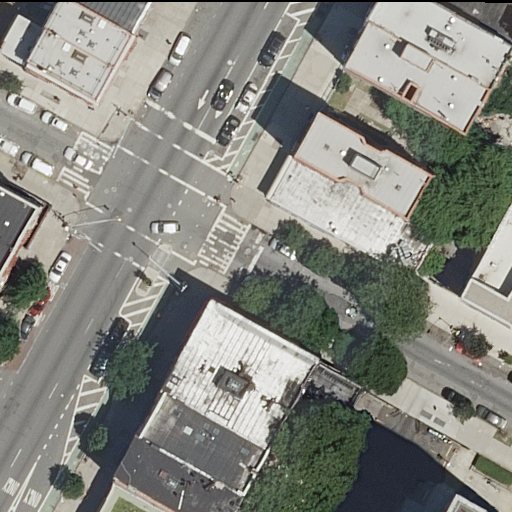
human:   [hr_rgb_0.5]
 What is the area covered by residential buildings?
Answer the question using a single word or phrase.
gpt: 2524m2

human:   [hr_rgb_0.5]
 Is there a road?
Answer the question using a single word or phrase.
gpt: yes

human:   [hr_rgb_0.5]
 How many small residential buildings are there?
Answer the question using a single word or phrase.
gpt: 4

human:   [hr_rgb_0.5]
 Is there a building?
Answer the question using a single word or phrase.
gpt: yes

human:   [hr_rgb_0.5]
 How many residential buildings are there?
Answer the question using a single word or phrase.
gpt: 13

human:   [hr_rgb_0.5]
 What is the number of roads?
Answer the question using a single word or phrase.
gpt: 4

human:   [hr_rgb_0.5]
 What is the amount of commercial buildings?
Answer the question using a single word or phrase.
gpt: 0

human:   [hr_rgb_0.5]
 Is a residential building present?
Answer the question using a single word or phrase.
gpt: yes

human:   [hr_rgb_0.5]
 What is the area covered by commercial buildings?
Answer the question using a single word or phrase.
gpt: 0m2

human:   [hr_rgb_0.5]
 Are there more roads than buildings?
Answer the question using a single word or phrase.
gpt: no

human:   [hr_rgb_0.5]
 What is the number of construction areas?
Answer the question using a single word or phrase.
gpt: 0

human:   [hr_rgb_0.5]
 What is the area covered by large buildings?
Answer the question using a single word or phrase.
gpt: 586m2

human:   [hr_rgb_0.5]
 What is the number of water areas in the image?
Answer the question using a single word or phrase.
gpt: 0

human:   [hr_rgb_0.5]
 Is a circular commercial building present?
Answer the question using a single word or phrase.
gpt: no

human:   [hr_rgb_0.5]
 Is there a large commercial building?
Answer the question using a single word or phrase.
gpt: no

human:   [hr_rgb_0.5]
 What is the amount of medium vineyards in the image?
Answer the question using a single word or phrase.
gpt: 0

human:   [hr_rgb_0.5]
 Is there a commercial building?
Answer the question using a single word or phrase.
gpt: no

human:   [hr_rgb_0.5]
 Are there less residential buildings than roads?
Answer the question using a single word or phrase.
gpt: no

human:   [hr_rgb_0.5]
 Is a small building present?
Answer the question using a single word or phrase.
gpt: yes

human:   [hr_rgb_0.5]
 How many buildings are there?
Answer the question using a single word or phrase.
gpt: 14

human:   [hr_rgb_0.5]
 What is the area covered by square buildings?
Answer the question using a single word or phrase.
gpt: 0m2

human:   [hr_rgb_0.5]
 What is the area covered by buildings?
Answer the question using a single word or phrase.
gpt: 2538m2

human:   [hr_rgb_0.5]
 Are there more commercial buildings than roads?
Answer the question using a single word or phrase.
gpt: no

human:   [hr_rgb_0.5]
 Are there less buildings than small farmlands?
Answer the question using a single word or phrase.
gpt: no

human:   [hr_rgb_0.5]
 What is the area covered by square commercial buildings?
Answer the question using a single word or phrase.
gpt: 0m2

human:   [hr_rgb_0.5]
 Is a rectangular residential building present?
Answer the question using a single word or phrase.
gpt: yes

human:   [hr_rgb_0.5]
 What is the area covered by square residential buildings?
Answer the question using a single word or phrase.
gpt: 0m2

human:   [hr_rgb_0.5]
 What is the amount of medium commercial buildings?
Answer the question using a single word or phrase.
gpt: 0

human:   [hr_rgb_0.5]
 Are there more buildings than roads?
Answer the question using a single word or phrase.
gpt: yes

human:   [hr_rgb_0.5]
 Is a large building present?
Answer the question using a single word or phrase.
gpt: yes

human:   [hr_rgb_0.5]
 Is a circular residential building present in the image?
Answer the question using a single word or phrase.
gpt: no

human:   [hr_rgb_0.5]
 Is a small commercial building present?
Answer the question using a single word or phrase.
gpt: no

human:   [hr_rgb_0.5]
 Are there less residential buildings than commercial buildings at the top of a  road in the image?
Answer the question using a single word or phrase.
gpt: no

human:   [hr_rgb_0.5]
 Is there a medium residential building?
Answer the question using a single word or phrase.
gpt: yes

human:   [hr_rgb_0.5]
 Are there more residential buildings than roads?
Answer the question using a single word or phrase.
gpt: yes

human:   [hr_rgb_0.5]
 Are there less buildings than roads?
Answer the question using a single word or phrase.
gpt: no

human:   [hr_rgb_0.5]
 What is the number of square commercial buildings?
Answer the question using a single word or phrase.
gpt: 0

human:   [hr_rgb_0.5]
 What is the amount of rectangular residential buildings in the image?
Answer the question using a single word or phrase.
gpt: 10

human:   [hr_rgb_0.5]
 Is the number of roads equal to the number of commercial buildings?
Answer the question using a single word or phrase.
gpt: no

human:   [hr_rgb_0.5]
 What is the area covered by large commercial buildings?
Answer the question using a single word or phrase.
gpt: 0m2

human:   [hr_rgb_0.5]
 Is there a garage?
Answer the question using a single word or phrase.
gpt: no

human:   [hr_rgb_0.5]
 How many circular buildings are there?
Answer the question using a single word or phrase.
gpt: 0

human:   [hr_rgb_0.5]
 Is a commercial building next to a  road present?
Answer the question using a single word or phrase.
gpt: no

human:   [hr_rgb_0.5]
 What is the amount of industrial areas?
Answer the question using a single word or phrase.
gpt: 0

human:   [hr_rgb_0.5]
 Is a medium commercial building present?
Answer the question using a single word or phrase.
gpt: no

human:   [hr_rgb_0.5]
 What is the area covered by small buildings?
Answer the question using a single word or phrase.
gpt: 155m2

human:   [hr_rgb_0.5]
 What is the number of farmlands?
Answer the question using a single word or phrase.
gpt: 0

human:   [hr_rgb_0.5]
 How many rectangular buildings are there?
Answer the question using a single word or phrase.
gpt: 11

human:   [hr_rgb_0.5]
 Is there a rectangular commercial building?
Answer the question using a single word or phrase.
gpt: no

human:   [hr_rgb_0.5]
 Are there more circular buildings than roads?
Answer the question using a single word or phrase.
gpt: no

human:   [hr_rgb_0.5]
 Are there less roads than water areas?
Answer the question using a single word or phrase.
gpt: no

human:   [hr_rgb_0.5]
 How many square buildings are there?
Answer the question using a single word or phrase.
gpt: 0

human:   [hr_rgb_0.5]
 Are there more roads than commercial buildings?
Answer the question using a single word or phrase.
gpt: yes

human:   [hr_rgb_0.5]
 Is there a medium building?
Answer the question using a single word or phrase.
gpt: yes

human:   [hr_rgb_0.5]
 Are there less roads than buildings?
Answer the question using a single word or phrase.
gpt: yes

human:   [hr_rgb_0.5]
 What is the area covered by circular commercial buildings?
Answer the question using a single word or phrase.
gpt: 0m2

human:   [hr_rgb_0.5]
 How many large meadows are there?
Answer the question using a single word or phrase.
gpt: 0

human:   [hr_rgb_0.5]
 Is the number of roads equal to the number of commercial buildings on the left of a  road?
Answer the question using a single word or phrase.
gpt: no

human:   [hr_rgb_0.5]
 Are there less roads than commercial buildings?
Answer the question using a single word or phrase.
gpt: no

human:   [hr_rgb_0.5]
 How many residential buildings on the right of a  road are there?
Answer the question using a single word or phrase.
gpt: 11

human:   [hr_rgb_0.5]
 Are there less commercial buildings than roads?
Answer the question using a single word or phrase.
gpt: yes

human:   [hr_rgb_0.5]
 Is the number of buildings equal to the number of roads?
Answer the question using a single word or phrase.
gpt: no

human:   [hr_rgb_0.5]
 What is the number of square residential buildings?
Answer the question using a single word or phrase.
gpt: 0

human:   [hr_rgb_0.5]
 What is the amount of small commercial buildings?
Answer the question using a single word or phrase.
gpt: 0